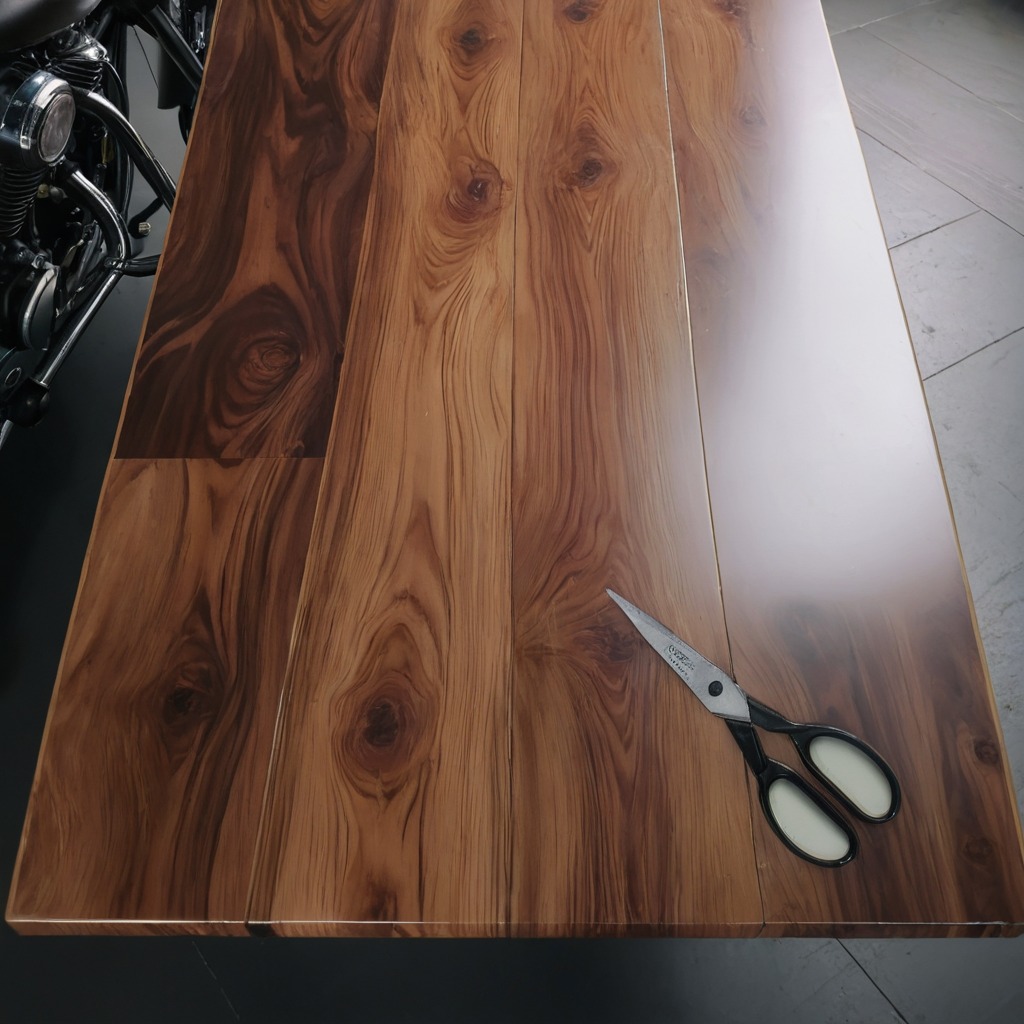
A scissor is lying on the table.